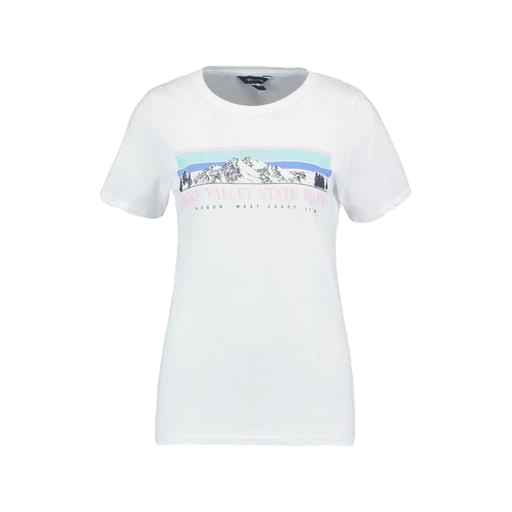
black canyon tee blanc, multicolor women’s white large t-shirt, white run shirt, white background